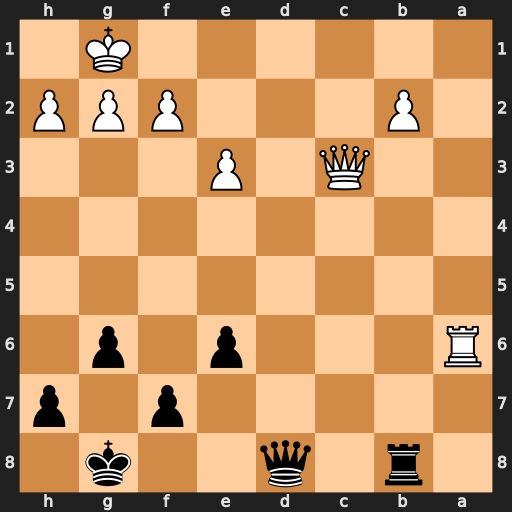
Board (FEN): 1r1q2k1/5p1p/R3p1p1/8/8/2Q1P3/1P3PPP/6K1
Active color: b
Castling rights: -
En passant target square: -
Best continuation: Qd1+ Qe1 Qxe1#